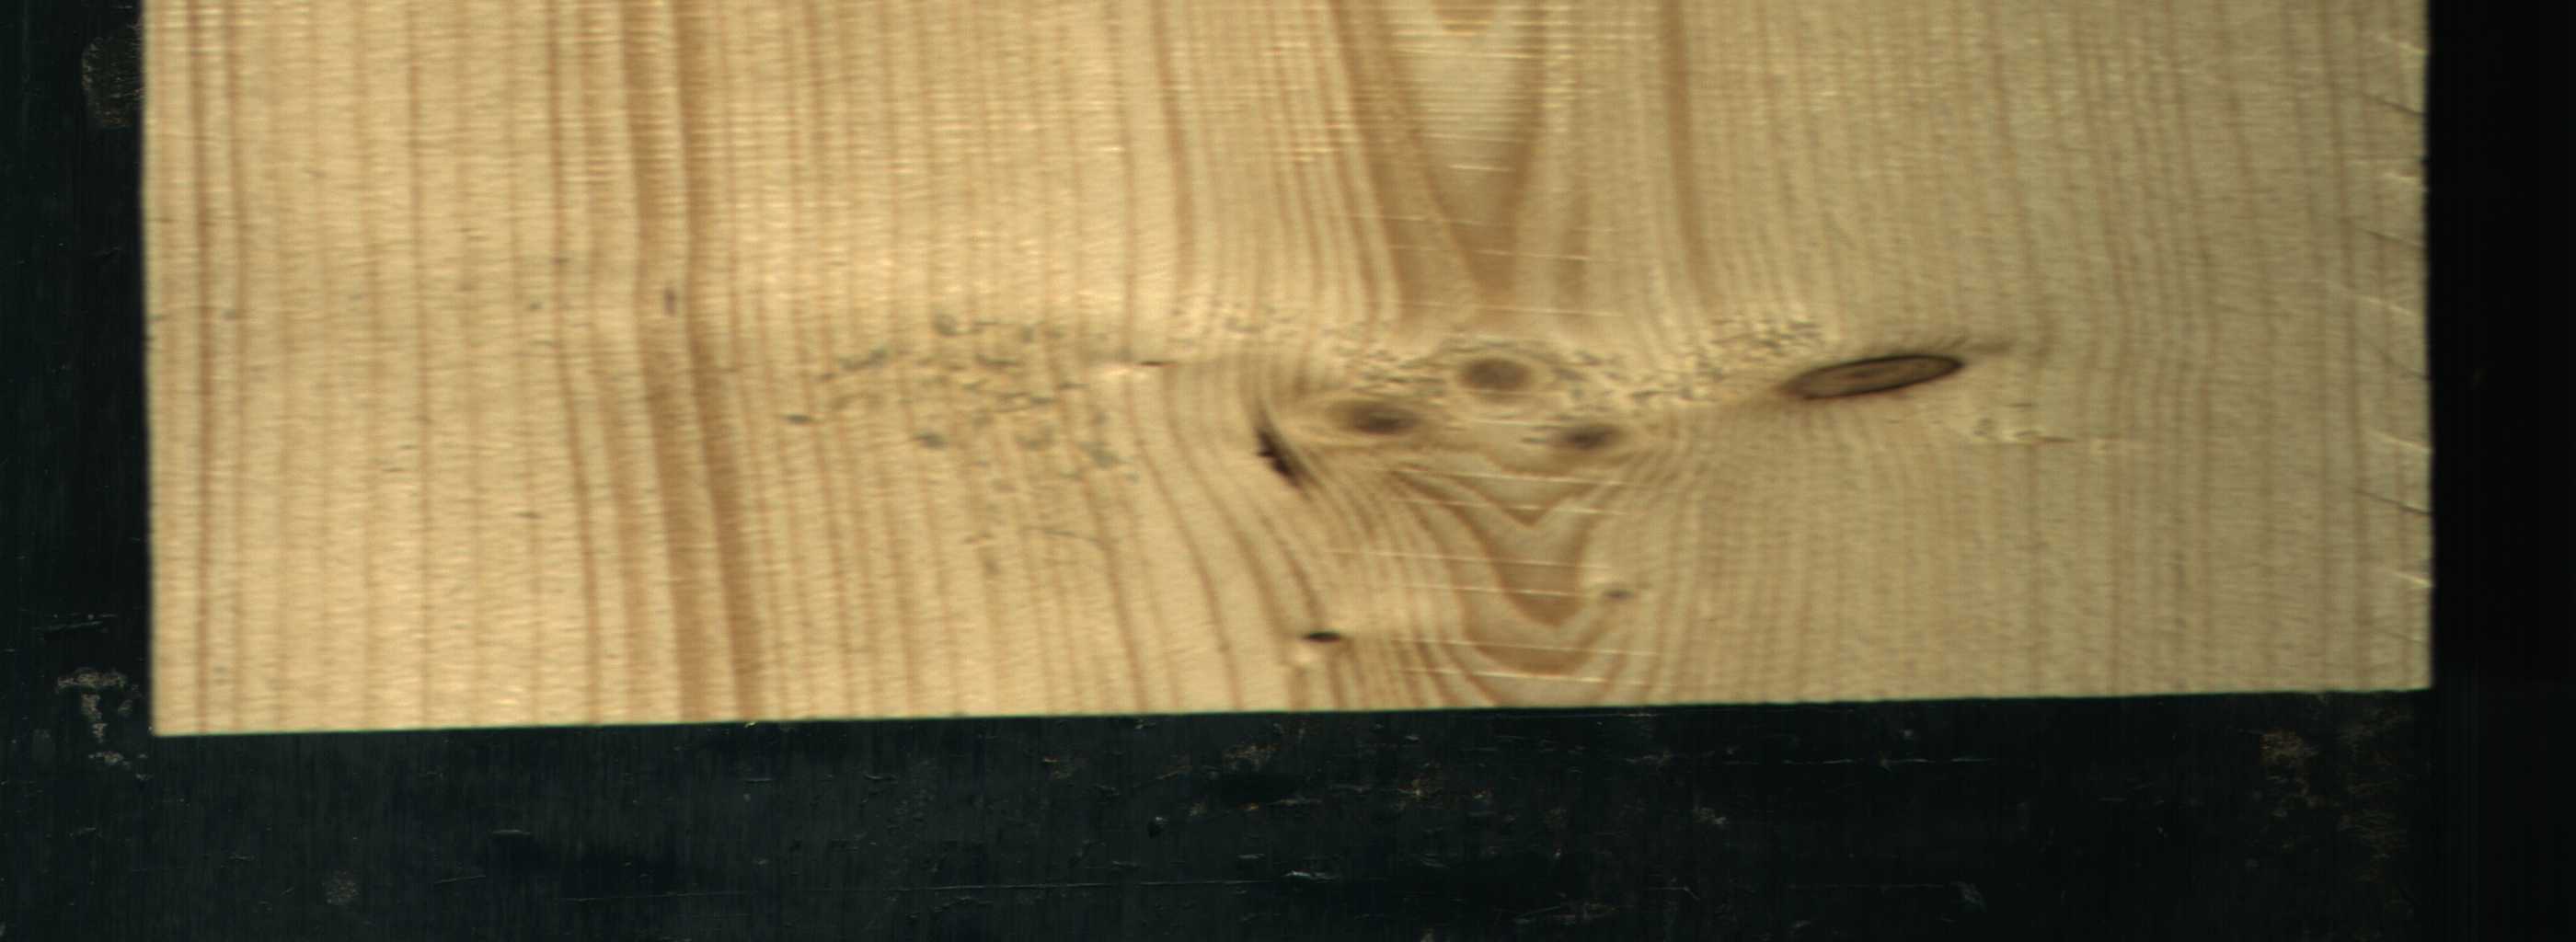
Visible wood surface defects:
resin
Dead_Knot
Dead_Knot
Live_Knot
Live_Knot
Live_Knot